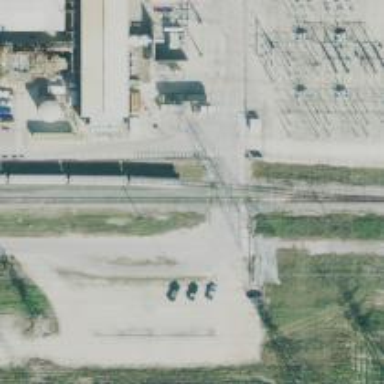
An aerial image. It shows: Level crossing along the railway.